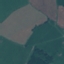
Land use / land cover class: Pasture